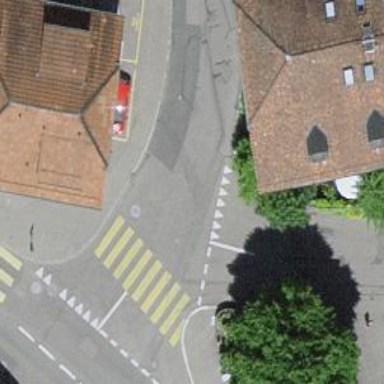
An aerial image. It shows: Post box is visible.